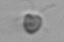
Label: Pyramimonas